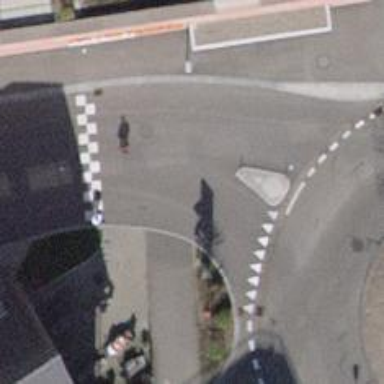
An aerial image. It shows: Unmarked road crossing.